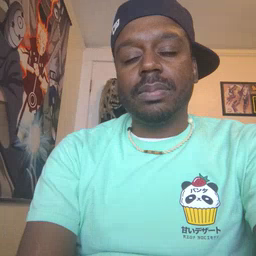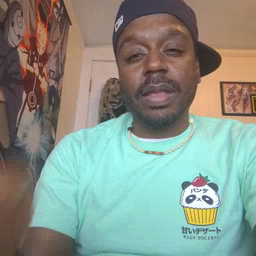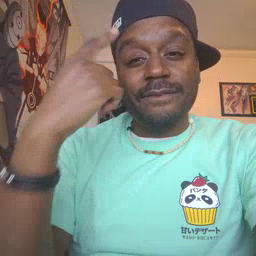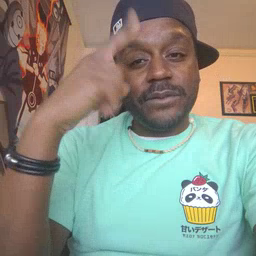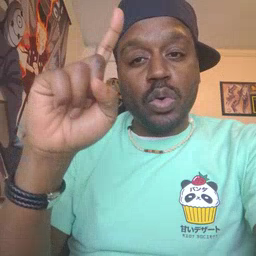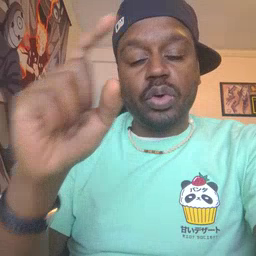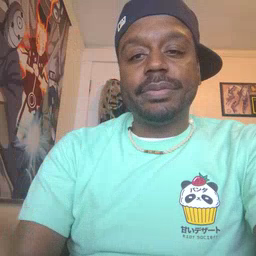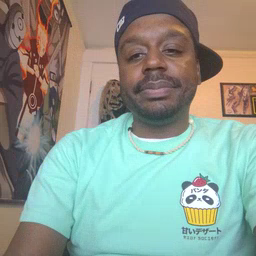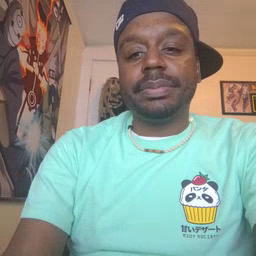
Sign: for